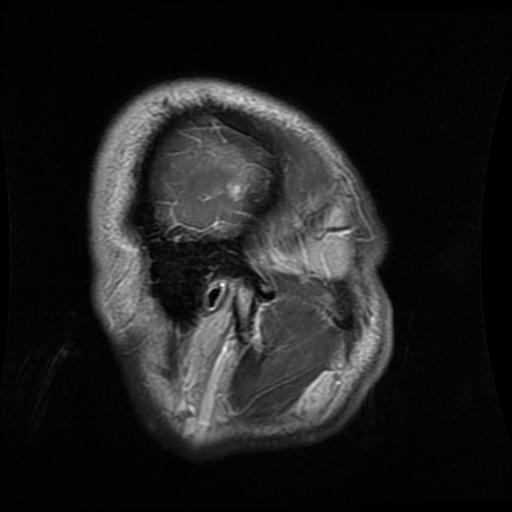
Label: glioma